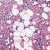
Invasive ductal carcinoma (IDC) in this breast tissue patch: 0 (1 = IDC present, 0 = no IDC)